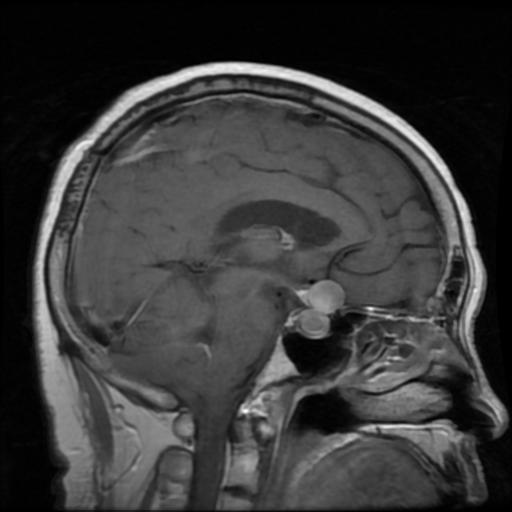
Label: pituitary